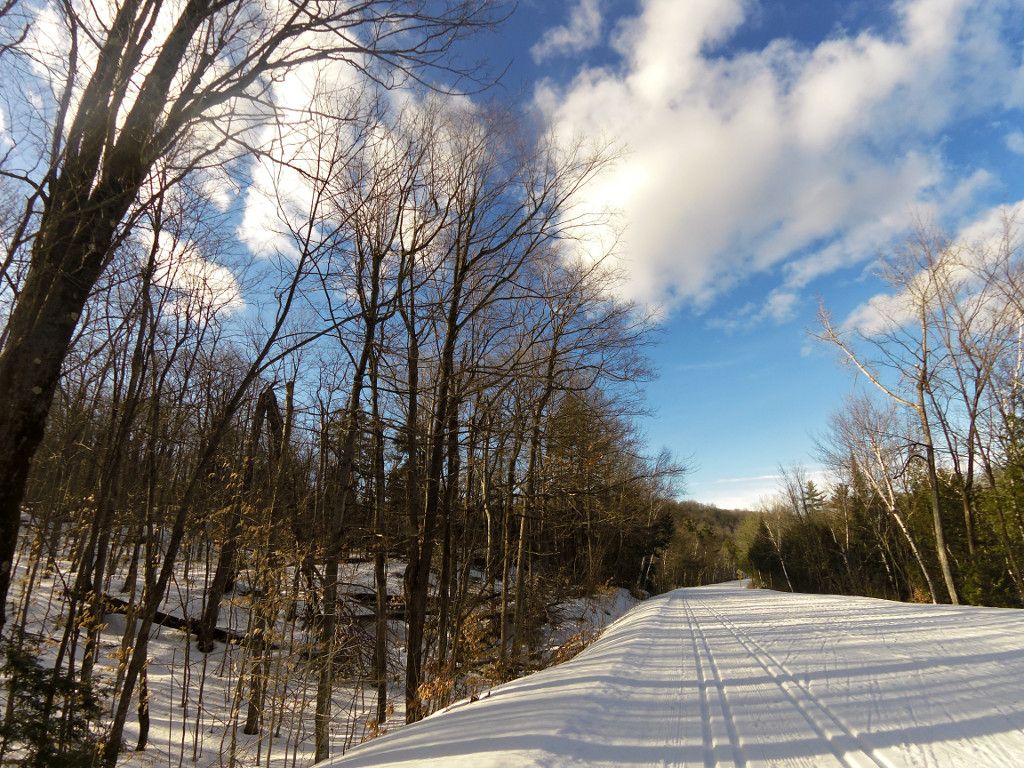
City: ottawa-gatineau